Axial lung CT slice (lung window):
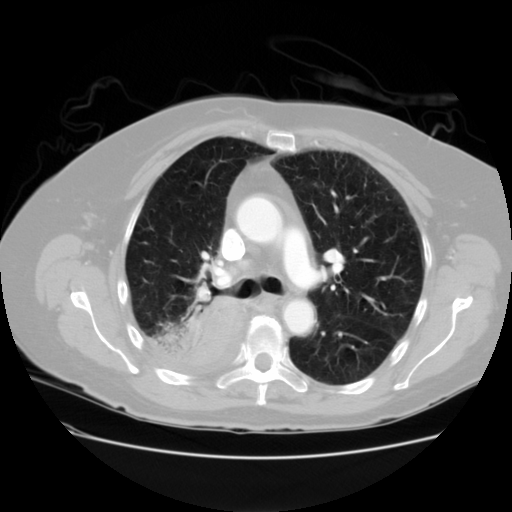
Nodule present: no